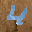
Label: 4